Question: I am trying to find a solution to my problem but no way, I need your help please.
My goal : I want to colour in green all the lines of my listbox containing the string "locked". The below code is working but I need to modify that.
I want to remove the add button so when I run the script, the form is opened and everything is automatically filled in green. In that case, the variable should be something like that :
$status='logged1','disconnected1','locked1','logged2','disconnected2','locked2','logged3','disconnected3','locked3'

'''
$status='logged','disconnected','locked'
function add {
$index=Get-Random -max 3
$state = "$Index-$($Status[$index])"
$listbox.Items.Add($state)
}
$listBox_DrawItem={
param(
[System.Object] $sender,
[System.Windows.Forms.DrawItemEventArgs] $e
)
#Suppose Sender de type Listbox
if ($Sender.Items.Count -eq 0) {return}
#Suppose item de type String
$lbItem=$Sender.Items[$e.Index]
if ( $lbItem -match 'locked$')
{
$Color=[System.Drawing.Color]::yellowgreen
try
{
$brush = new-object System.Drawing.SolidBrush($Color)
$e.Graphics.FillRectangle($brush, $e.Bounds)
}
finally
{
$brush.Dispose()
}
}
$e.Graphics.DrawString($lbItem, $e.Font, [System.Drawing.SystemBrushes]::ControlText, (new-object System.Drawing.PointF($e.Bounds.X, $e.Bounds.Y)))
}
#Generated Form Function
function GenerateForm {
#region Import the Assemblies
[reflection.assembly]::loadwithpartialname("System.Windows.Forms") | Out-Null
[reflection.assembly]::loadwithpartialname("System.Drawing") | Out-Null
#endregion
#region Generated Form Objects
$form1 = New-Object System.Windows.Forms.Form
$add = New-Object System.Windows.Forms.Button
$listbox = New-Object System.Windows.Forms.ListBox
$InitialFormWindowState = New-Object System.Windows.Forms.FormWindowState
#endregion Generated Form Objects
#----------------------------------------------
#Generated Event Script Blocks
#----------------------------------------------
#Provide Custom Code for events specified in PrimalForms.
$handler_form1_Load=
{
#TODO: Place custom script here
}
$handler_btnRechercher_Click=
{
add
#TODO: Place custom script here
}
$OnLoadForm_StateCorrection=
{#Correct the initial state of the form to prevent the .Net maximized form issue
$form1.WindowState = $InitialFormWindowState
}
#----------------------------------------------
#region Generated Form Code
$form1.BackColor = [System.Drawing.Color]::FromArgb(255,240,240,240)
$form1.Text = "Move VM"
$form1.Name = "form1"
$form1.AutoScaleMode = 3
$form1.DataBindings.DefaultDataSourceUpdateMode = 0
$form1.AutoScroll = $True
$System_Drawing_Size = New-Object System.Drawing.Size
$System_Drawing_Size.Width = 357
$System_Drawing_Size.Height = 486
$form1.ClientSize = $System_Drawing_Size
$form1.add_Load($handler_form1_Load)
$add.TabIndex = 8
$add.Name = "add"
$System_Drawing_Size = New-Object System.Drawing.Size
$System_Drawing_Size.Width = 130
$System_Drawing_Size.Height = 23
$add.Size = $System_Drawing_Size
$add.UseVisualStyleBackColor = $True
$add.Text = "add"
$System_Drawing_Point = New-Object System.Drawing.Point
$System_Drawing_Point.X = 104
$System_Drawing_Point.Y = 448
$add.Location = $System_Drawing_Point
$add.DataBindings.DefaultDataSourceUpdateMode = 0
$add.add_Click($handler_btnRechercher_Click)
$form1.Controls.Add($add)
$listbox.FormattingEnabled = $True
$System_Drawing_Size = New-Object System.Drawing.Size
$System_Drawing_Size.Width = 330
$System_Drawing_Size.Height = 407
$listbox.Size = $System_Drawing_Size
$listbox.DataBindings.DefaultDataSourceUpdateMode = 0
$listbox.Name = "listbox"
$listBox.DrawMode = [System.Windows.Forms.DrawMode]::OwnerDrawFixed
$listBox.Add_DrawItem($listBox_DrawItem)
$System_Drawing_Point = New-Object System.Drawing.Point
$System_Drawing_Point.X = 12
$System_Drawing_Point.Y = 21
$listbox.Location = $System_Drawing_Point
$listbox.TabIndex = 4
$listbox.add_Click($action_si_click_sur_VMKO)
$form1.Controls.Add($listbox)
#endregion Generated Form Code
#Save the initial state of the form
$InitialFormWindowState = $form1.WindowState
#Init the OnLoad event to correct the initial state of the form
$form1.add_Load($OnLoadForm_StateCorrection)
#Show the Form
$form1.ShowDialog()| Out-Null
} #End Function
#Call the Function
GenerateForm
'''
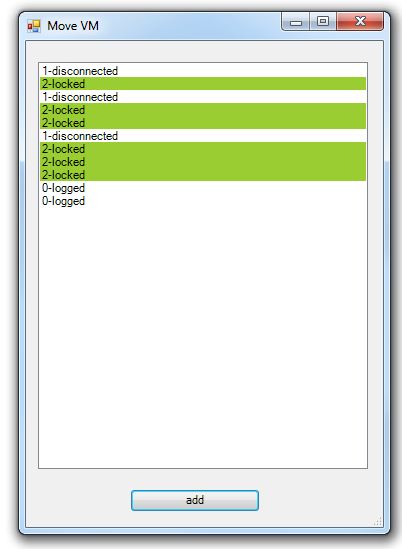
Answer: Something like this?
'''
function add {
$status='logged1','disconnected1','locked1','logged2','disconnected2','locked2','logged3','disconnected3','locked3'
foreach ($s in $status)
{
$listbox.Items.Add($s)
}
}
$listBox_DrawItem={
param(
[System.Object] $sender,
[System.Windows.Forms.DrawItemEventArgs] $e
)
#Suppose Sender de type Listbox
if ($Sender.Items.Count -eq 0) {return}
#Suppose item de type String
$lbItem=$Sender.Items[$e.Index]
if ( $lbItem.contains('locked'))
{
$Color=[System.Drawing.Color]::yellowgreen
try
{
$brush = new-object System.Drawing.SolidBrush($Color)
$e.Graphics.FillRectangle($brush, $e.Bounds)
}
finally
{
$brush.Dispose()
}
}
$e.Graphics.DrawString($lbItem, $e.Font, [System.Drawing.SystemBrushes]::ControlText, (new-object System.Drawing.PointF($e.Bounds.X, $e.Bounds.Y)))
}
#Generated Form Function
function GenerateForm {
#region Import the Assemblies
[reflection.assembly]::loadwithpartialname("System.Windows.Forms") | Out-Null
[reflection.assembly]::loadwithpartialname("System.Drawing") | Out-Null
#endregion
#region Generated Form Objects
$form1 = New-Object System.Windows.Forms.Form
$add = New-Object System.Windows.Forms.Button
$listbox = New-Object System.Windows.Forms.ListBox
$InitialFormWindowState = New-Object System.Windows.Forms.FormWindowState
#endregion Generated Form Objects
#----------------------------------------------
#Generated Event Script Blocks
#----------------------------------------------
#Provide Custom Code for events specified in PrimalForms.
$handler_form1_Load=
{
#TODO: Place custom script here
}
$handler_btnRechercher_Click=
{
add
#TODO: Place custom script here
}
$OnLoadForm_StateCorrection=
{#Correct the initial state of the form to prevent the .Net maximized form issue
$form1.WindowState = $InitialFormWindowState
}
#----------------------------------------------
#region Generated Form Code
$form1.BackColor = [System.Drawing.Color]::FromArgb(255,240,240,240)
$form1.Text = "Move VM"
$form1.Name = "form1"
$form1.AutoScaleMode = 3
$form1.DataBindings.DefaultDataSourceUpdateMode = 0
$form1.AutoScroll = $True
$System_Drawing_Size = New-Object System.Drawing.Size
$System_Drawing_Size.Width = 357
$System_Drawing_Size.Height = 486
$form1.ClientSize = $System_Drawing_Size
$form1.add_Load($handler_form1_Load)
$listbox.FormattingEnabled = $True
$System_Drawing_Size = New-Object System.Drawing.Size
$System_Drawing_Size.Width = 330
$System_Drawing_Size.Height = 407
$listbox.Size = $System_Drawing_Size
$listbox.DataBindings.DefaultDataSourceUpdateMode = 0
$listbox.Name = "listbox"
$listBox.DrawMode = [System.Windows.Forms.DrawMode]::OwnerDrawFixed
$listBox.Add_DrawItem($listBox_DrawItem)
$System_Drawing_Point = New-Object System.Drawing.Point
$System_Drawing_Point.X = 12
$System_Drawing_Point.Y = 21
$listbox.Location = $System_Drawing_Point
$listbox.TabIndex = 4
$listbox.add_Click($action_si_click_sur_VMKO)
$form1.Controls.Add($listbox)
#endregion Generated Form Code
#Save the initial state of the form
$InitialFormWindowState = $form1.WindowState
#Init the OnLoad event to correct the initial state of the form
$form1.add_Load($OnLoadForm_StateCorrection)
#Show the Form
add
$form1.ShowDialog()| Out-Null
} #End Function
#Call the Function
GenerateForm
'''